Question: How does it auto-update?
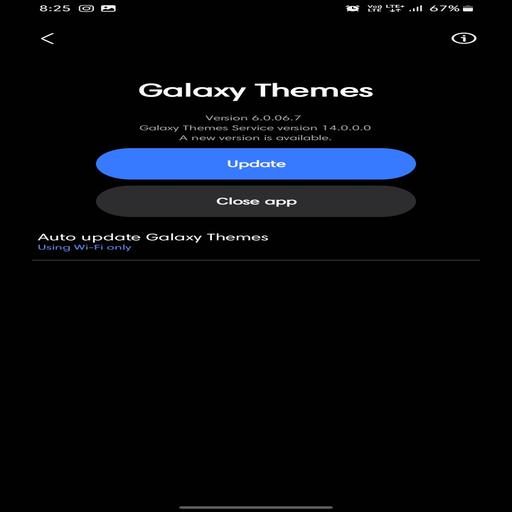
Answer: Using Wi-Fi